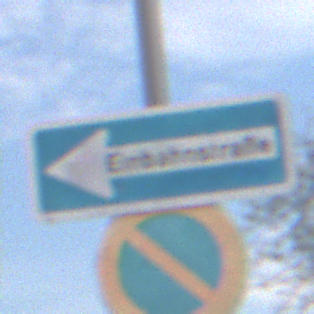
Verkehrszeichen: EinbahnstrasseLinksweisend
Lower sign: EingeschraenktesHalteverbot
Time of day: Midday
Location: Outdoor (RoadRail)
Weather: PartlyCloudy
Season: NotSpecified
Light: Natural